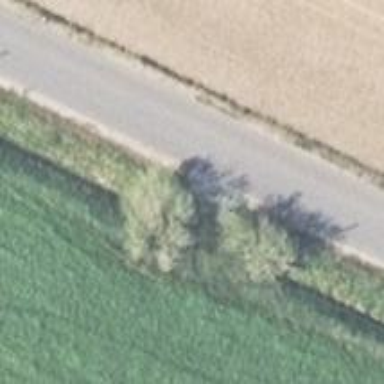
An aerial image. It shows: Landmark tree with broadleaved deciduous leaves.